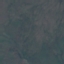
Label: HerbaceousVegetation